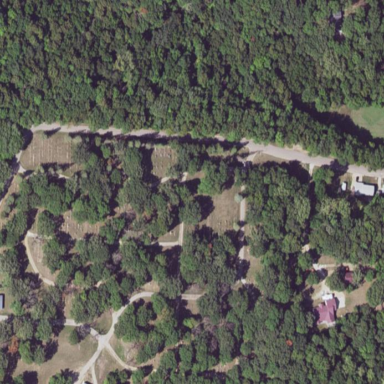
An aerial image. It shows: Grave yard.